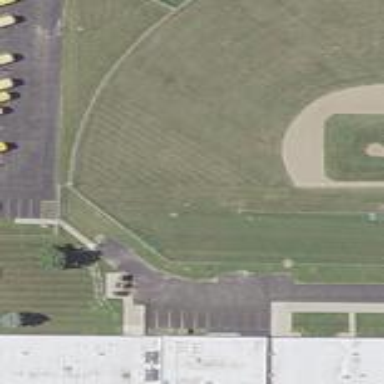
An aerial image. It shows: Baseball pitch for leisure and sports activities.